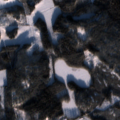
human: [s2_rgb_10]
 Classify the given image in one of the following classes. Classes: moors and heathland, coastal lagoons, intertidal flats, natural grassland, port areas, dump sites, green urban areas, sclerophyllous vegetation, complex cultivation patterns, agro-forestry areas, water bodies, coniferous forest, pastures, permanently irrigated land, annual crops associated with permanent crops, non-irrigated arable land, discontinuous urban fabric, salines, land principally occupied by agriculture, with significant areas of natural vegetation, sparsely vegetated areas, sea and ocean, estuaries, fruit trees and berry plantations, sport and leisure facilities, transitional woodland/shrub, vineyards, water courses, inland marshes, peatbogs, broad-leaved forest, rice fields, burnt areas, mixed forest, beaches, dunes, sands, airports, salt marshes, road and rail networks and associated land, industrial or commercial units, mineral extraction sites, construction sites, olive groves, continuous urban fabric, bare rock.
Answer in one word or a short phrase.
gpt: land principally occupied by agriculture, with significant areas of natural vegetation, coniferous forest